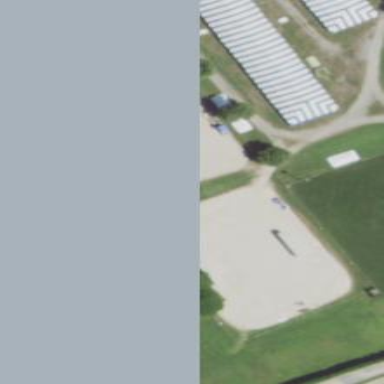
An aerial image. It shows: Parking area.